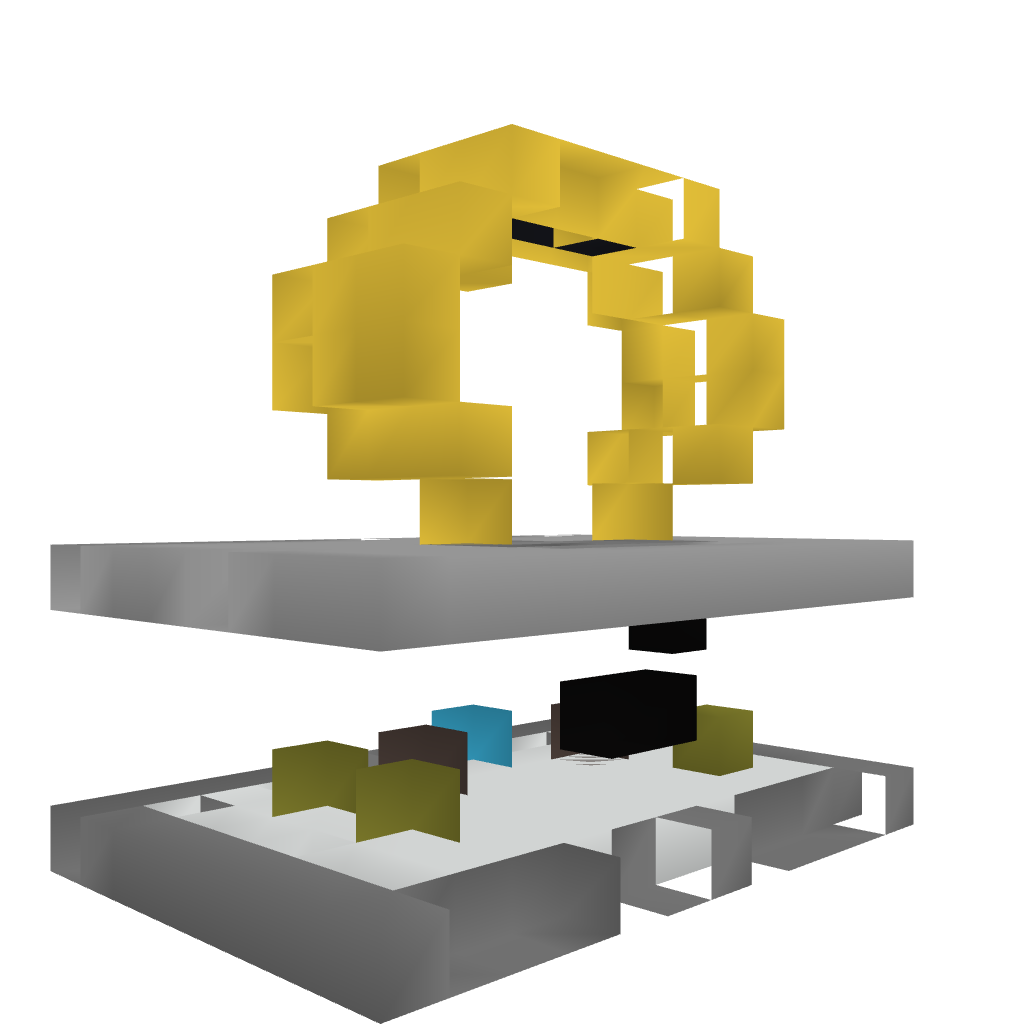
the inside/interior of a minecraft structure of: First Server Bank